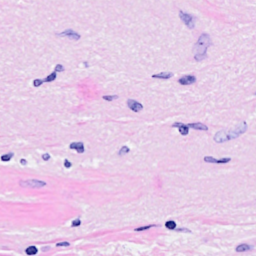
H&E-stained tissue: Breast